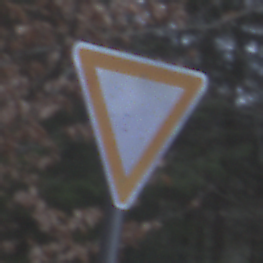
Verkehrszeichen: VorfahrtGewaehren
Umgebung: Outdoor, Nature
Tageszeit: MorningAfternoon
Wetter: Overcast
Licht: Natural
Jahreszeit: Winter
Kontrast: LowContrast